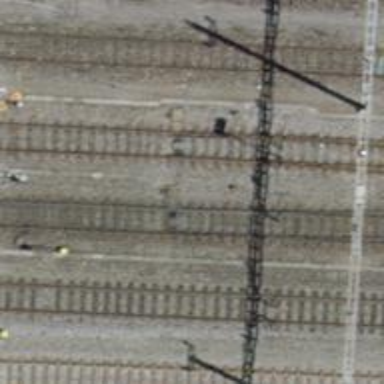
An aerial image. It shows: Railway switch.